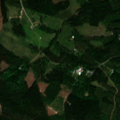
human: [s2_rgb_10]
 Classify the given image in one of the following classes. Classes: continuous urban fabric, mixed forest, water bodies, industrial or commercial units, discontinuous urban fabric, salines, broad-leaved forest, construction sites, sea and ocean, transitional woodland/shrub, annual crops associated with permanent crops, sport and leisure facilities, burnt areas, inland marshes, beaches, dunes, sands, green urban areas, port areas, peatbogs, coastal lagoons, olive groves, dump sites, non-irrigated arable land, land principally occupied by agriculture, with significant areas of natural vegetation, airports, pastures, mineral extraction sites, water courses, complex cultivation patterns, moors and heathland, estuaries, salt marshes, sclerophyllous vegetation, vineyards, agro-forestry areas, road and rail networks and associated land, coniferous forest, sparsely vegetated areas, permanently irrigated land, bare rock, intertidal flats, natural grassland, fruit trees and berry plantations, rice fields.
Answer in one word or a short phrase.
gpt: coniferous forest, mixed forest, transitional woodland/shrub